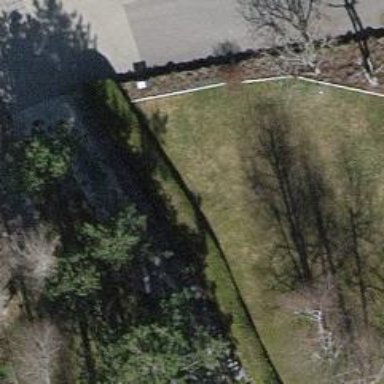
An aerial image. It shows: Hedge barrier.